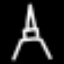
Label: The Eiffel Tower